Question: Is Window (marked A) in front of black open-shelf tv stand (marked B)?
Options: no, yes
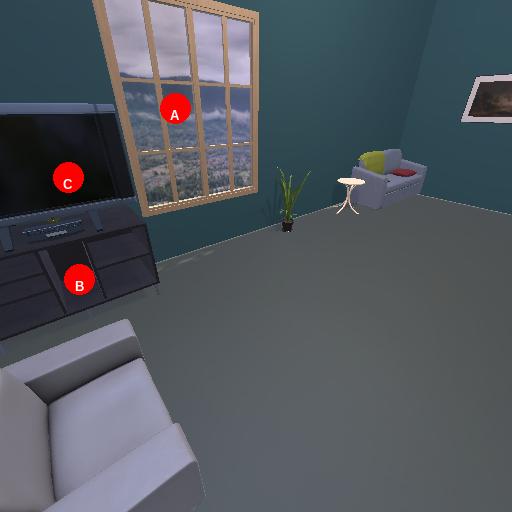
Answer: no